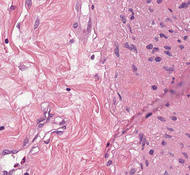
Tumor epithelial tissue: no
Tumor-associated stroma tissue: yes
Normal tissue: no